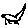
Label: cat